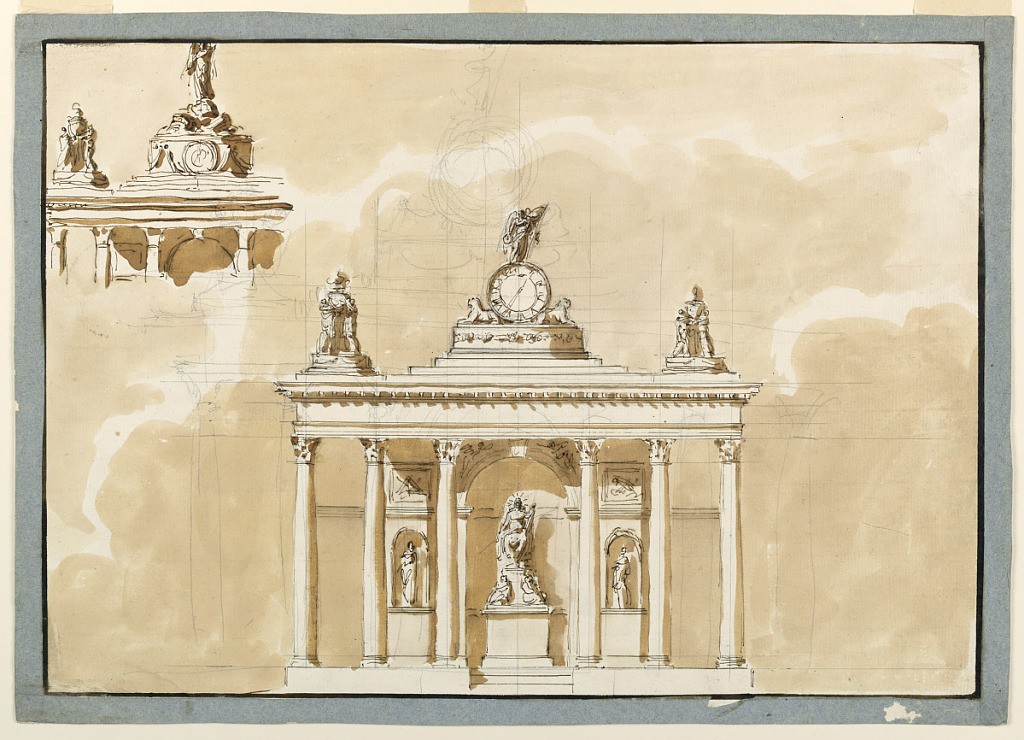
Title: Timepiece
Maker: Giuseppe Barberi, Italian, 1746–1809
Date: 1746–1809
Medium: Pen and brown ink, brush and brown wash, graphite on off-white laid paper, lined
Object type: Drawing
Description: Design for a timepiece.